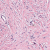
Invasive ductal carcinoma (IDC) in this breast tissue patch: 0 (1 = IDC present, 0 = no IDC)